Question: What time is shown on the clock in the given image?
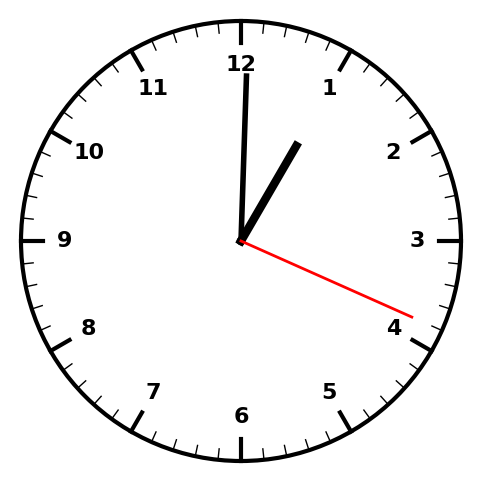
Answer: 01:00:19